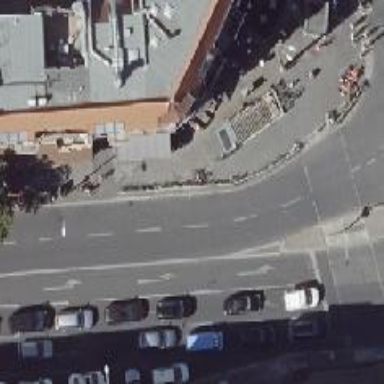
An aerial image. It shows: Bicycle parking located on the sidewalk.